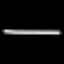
Label: line